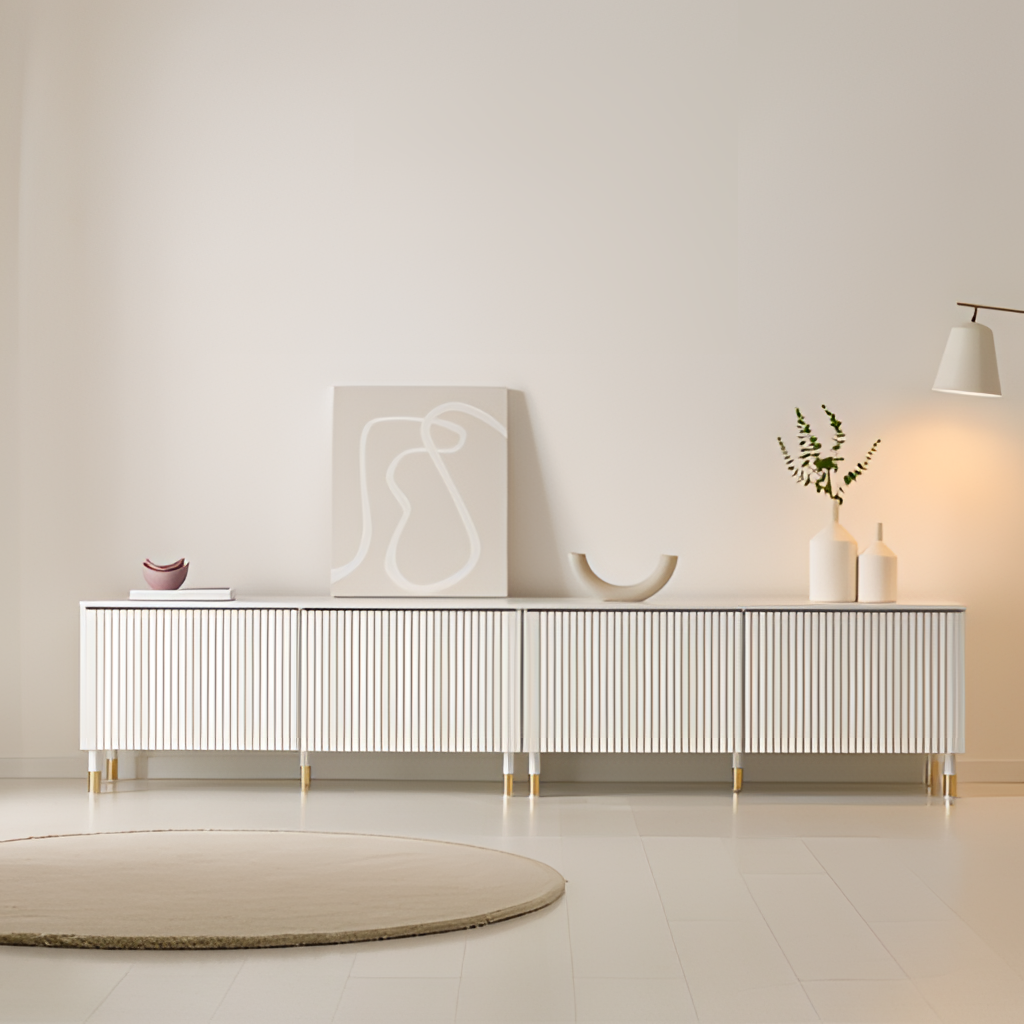
wood cabinet, living room, beige wood flooring, with plank pattern, beige paint wallpaper, with solid pattern, minimalist